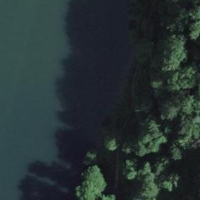
EUNIS habitat code: 15
Species observed at this site:
Clematis vitalba